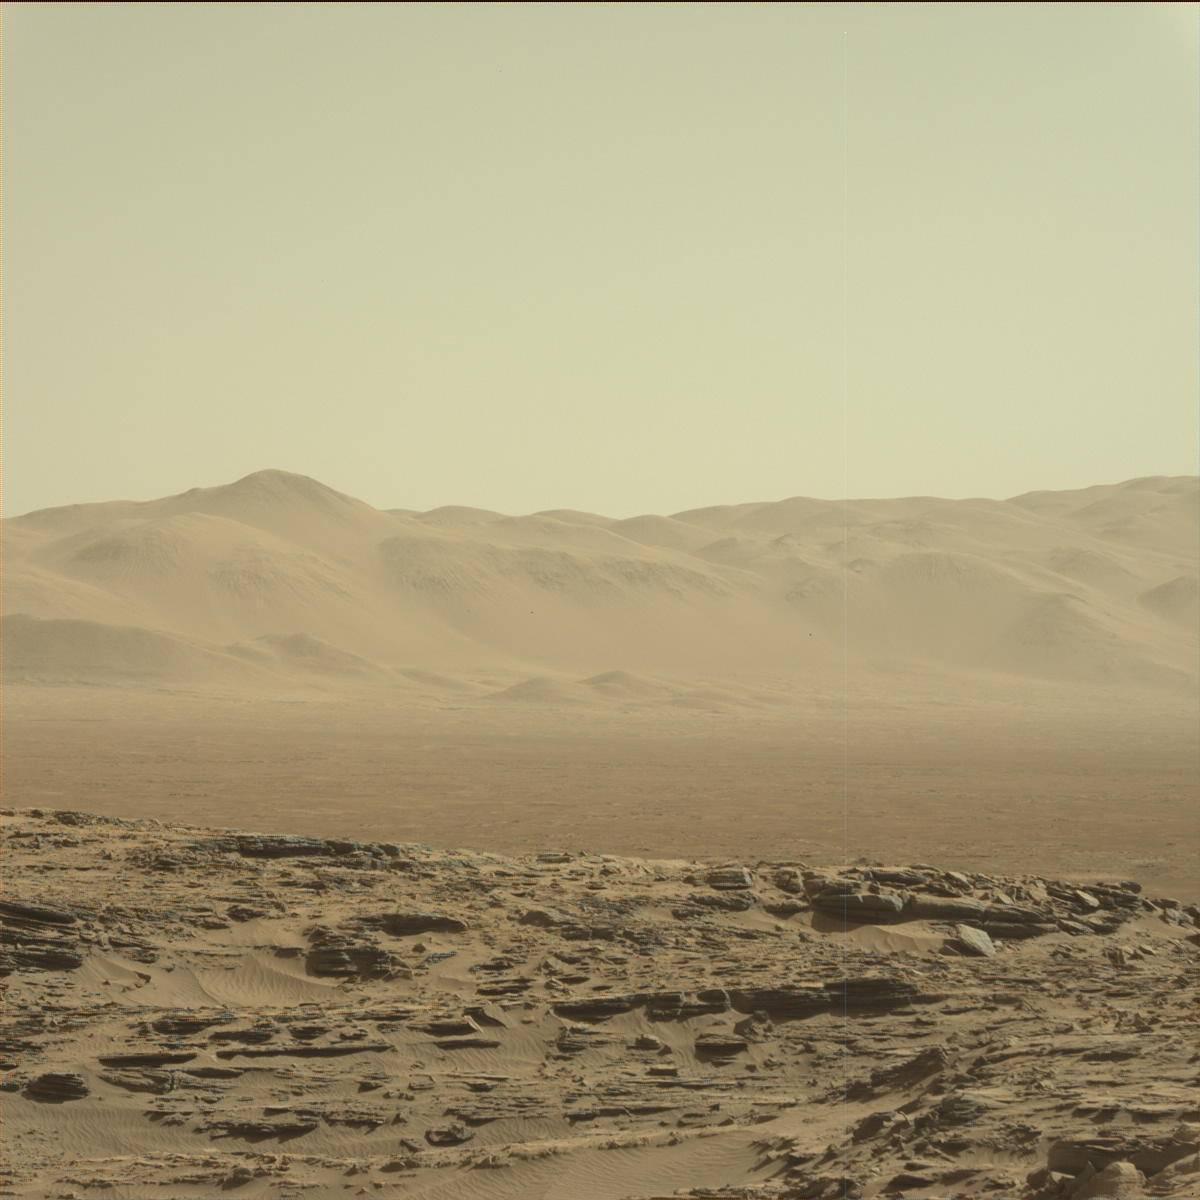
Terrain classes present: Bedrock, Ridge, Sand / Soil, Sky